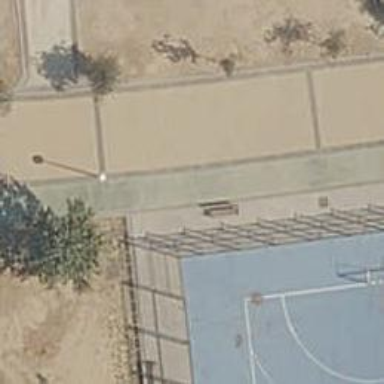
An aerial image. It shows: Brown bench.